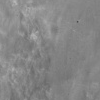
Atmospheric dust classification: not_dusty